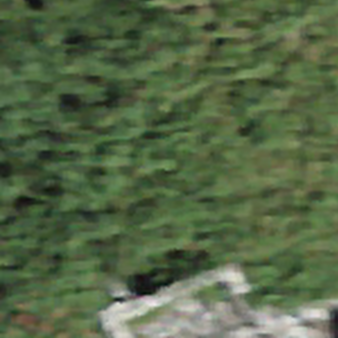
Label: other